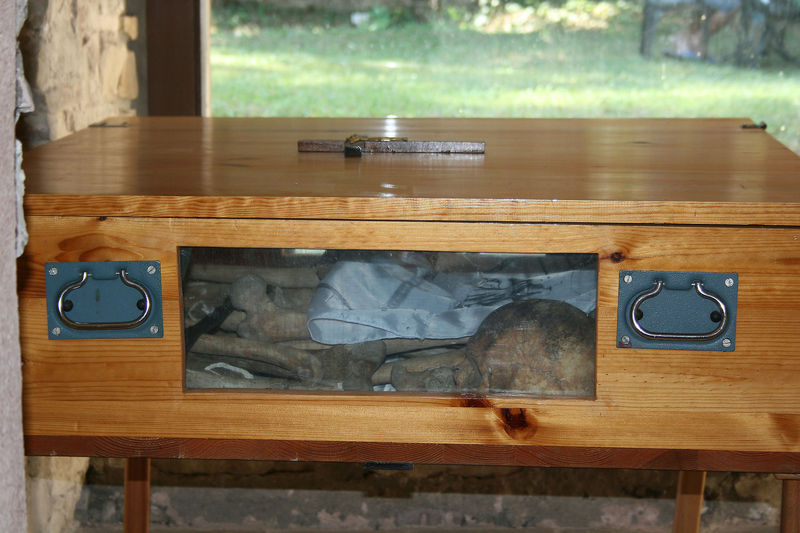
Titel: Petrus und Paulus Kirche Innenraum
Standort:  (EU - Bulgarien); Veliko Tirnovo (EU - Bulgarien)
Schlagwörter: blau, kopf, braun, fenster, glas, holz, rasen, tuch, wiese, leiche, schädel, stein, steine, tot, kirche, stoff, füße, metall, foto, fotografie, griff, knochen, kreuz, scheibe, kiste, friedhof, glasscheibe, kasten, griffe, maserung, skelett, begräbnis, sarg, grab, kruzifix, museum, totenschädel, schrein, behälter, reliquie, installation, koffer, holzmaserung, gebeine, skelette, überreste, reliquiar, metallgriffe, fnster, ruhestätte, verstorbener, artifakt, gebeinskiste, gebeinkiste, satn